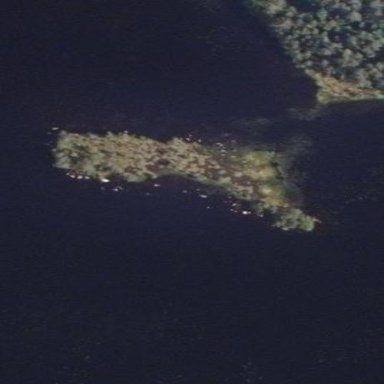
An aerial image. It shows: Islet covered with scrub vegetation.